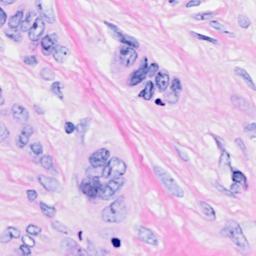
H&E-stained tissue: Breast